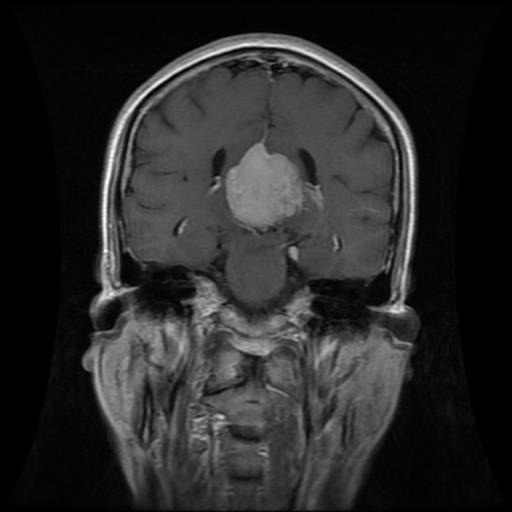
Label: meningioma